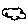
Label: cloud